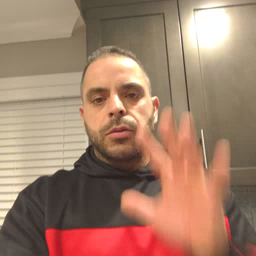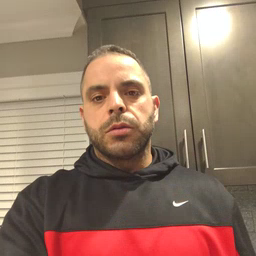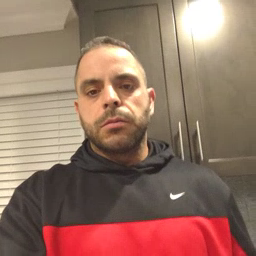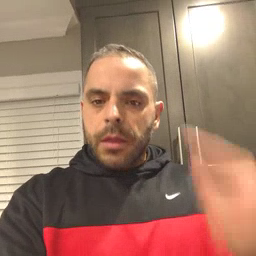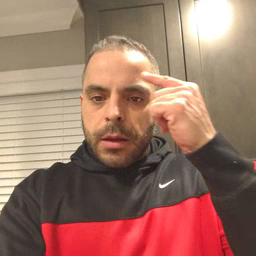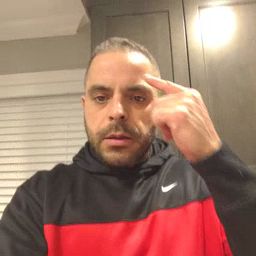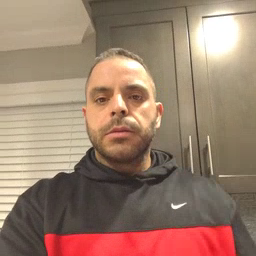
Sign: think